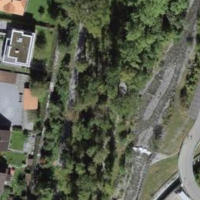
EUNIS habitat code: 54
Species observed at this site:
Melilotus albus